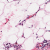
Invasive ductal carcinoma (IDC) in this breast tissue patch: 0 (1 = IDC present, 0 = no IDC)